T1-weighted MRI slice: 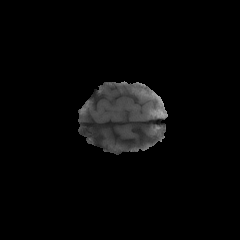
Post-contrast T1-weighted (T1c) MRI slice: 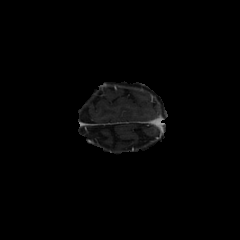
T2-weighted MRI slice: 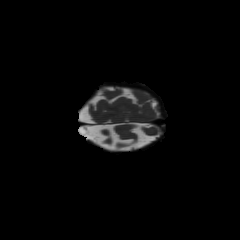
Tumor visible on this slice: no